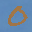
Label: 0